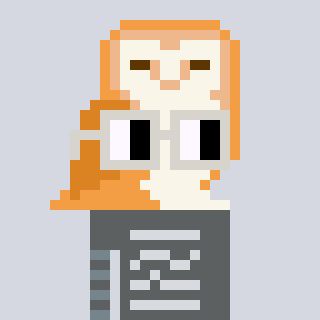
a pixel art character with square light gray glasses, a owl-shaped head and a hotbrown-colored body on a cool background